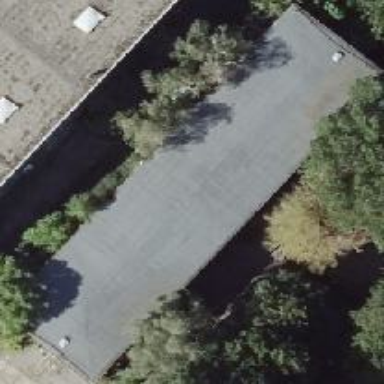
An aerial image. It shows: Building with flat roof.